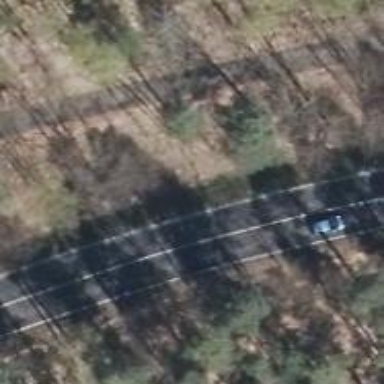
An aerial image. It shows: Path with asphalt surface of excellent quality.